Question: When working on .js files in xcode, the method browser works and list traditional functions. Such as:
'''
function OBj (e){
for (var i in e) {
enyo.log("element ", i, " is ", e[i])
}
};
'''
or...
'''
var OBj = function(e) {
for (var i in e) {
enyo.log("element ", i, " is ", e[i])
}
};
'''
But what about other patterns?.... such as:
'''
Obj.method({
init: function() {},
data: function() {},
})
'''
This is where xcode falls short for me. So in this question/answer post, I present a shell script which I wrote in order to provide the type of method navigation which I needed for the javascript pattern type that I used. Utilizing the marker '???' feature in xcode, the shell script simply loops through all .js files in a specified folder, and by way of pattern matching it seeks out all methods that adheres to the pattern:
'''
init: function() {},
'''
It injects a matching marker so you would now have:
'''
Obj.method({
//???:init
init: function() {},
//???:data
data: function() {},
})
'''
Which happily shows up on xcode's method drop down list:

---
I have provided the script as the answer part to my question. Simply copy and paste into a file. Put that file inside the folder where your JS files are located. From the terminal, 'cd' to that folder and run the shell script: './scriptname'
Golden!!!
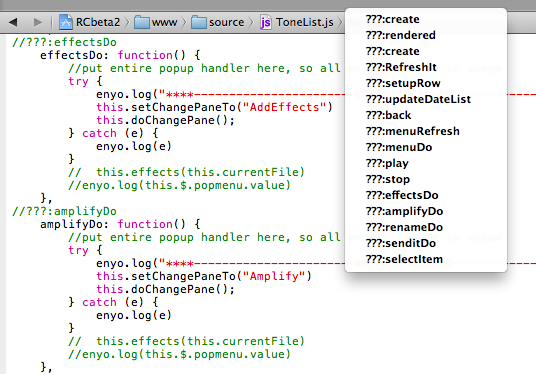
Answer: '''
#!/bin/bash
# ***WARNING: BACK UP YOUR FILES BEFORE RUNING THIS SCRIPT ON THEM
# JS function pattern
v1=': function'
# Change these to point to the paths of your own JS files
temp_file='/Users/.../Documents/.../www/.../'
jsfolder='/Users/.../Documents/.../www/.../'
# Do not change anything below unless you know what you doing,
# as it will likely break the script.
v2="\/\/\?\?\?\:"
temploc='temp_file'
for i in "${jsfolder}"*.js
do
sed -e 's/'"${v2}"'.*//' -e 's/ *\([^: ]*\)'"${v1}"'.*/'"${v2}"'&/' $i > $temp_file$temploc
mv $temp_file$temploc $i
done
'''